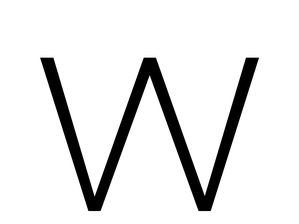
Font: Poppins-ExtraLight